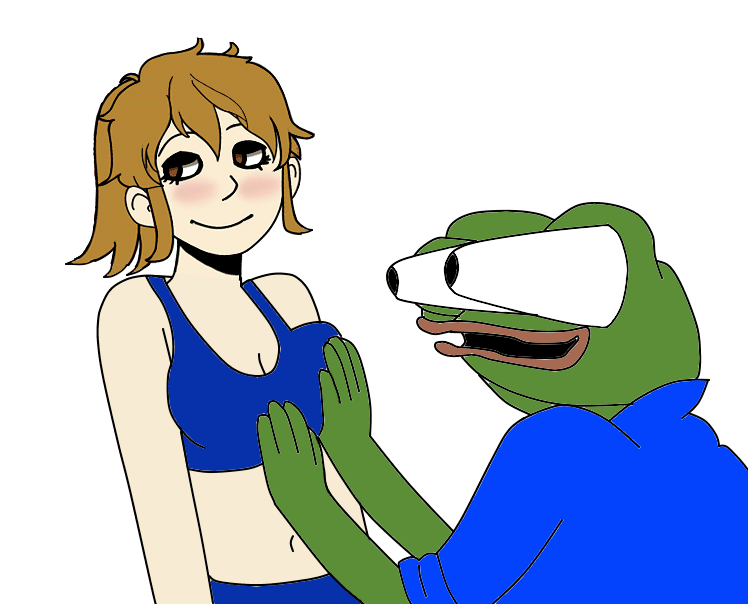
Label: 5_Pepe